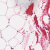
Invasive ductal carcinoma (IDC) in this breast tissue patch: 0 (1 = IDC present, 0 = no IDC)